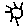
Label: sun